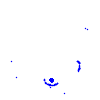
Particle: electron